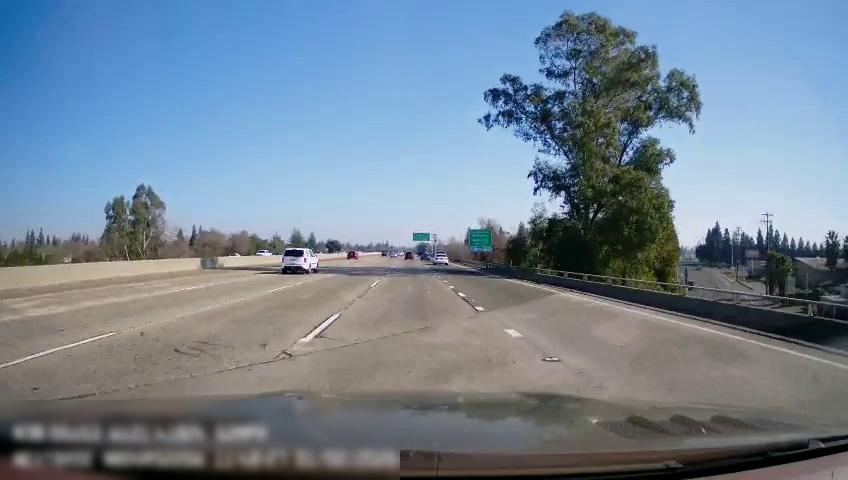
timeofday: Day
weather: Sunny
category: Drivable Space
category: Drivable Space
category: Vehicles | Truck
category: Vehicles | Car
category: Vehicles | SUV
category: Vehicles | SUV
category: Vehicles | SUV
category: Lanes | Alternate Lane
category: Lanes | Alternate Lane
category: Lanes | Alternate Lane
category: Lanes | Alternate Lane
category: Lanes | Alternate Lane
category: Traffic | Signs
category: Traffic | Signs